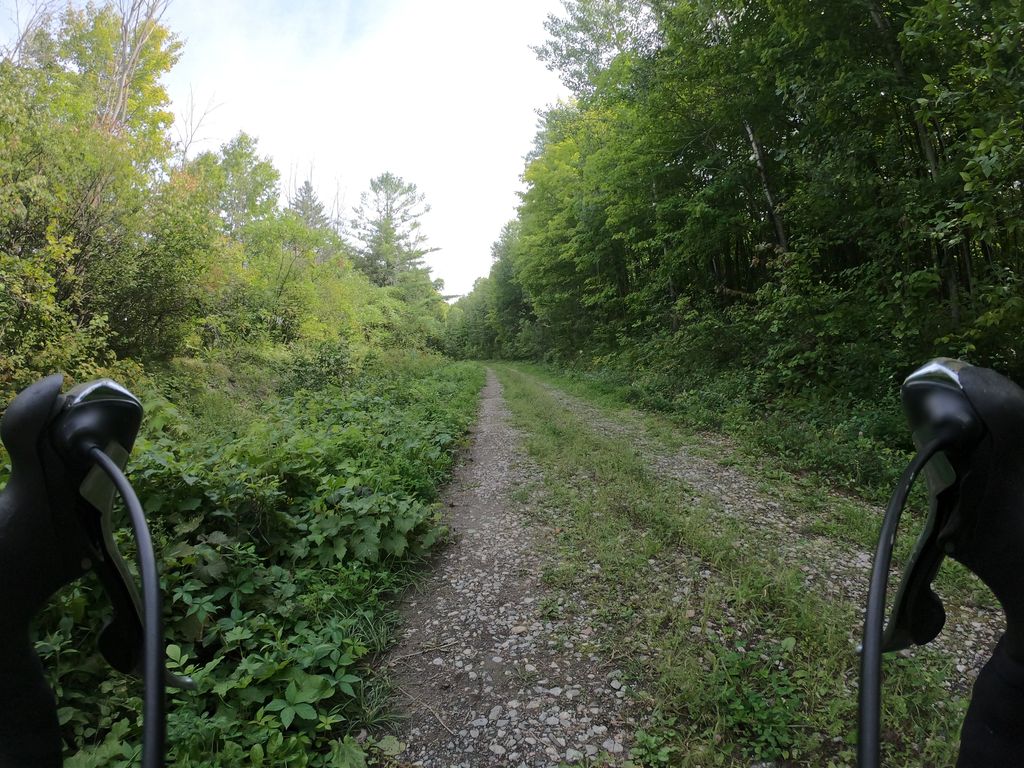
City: ottawa-gatineau